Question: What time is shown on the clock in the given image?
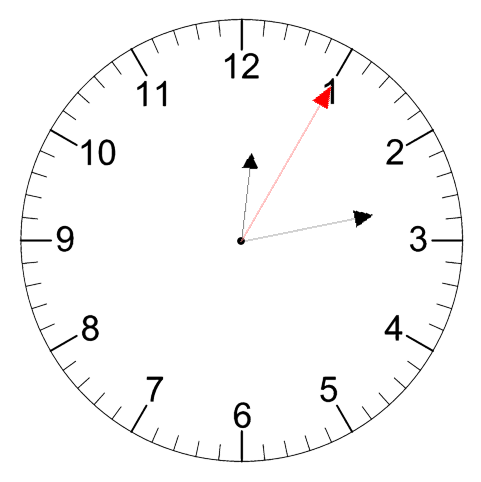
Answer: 12:13:05